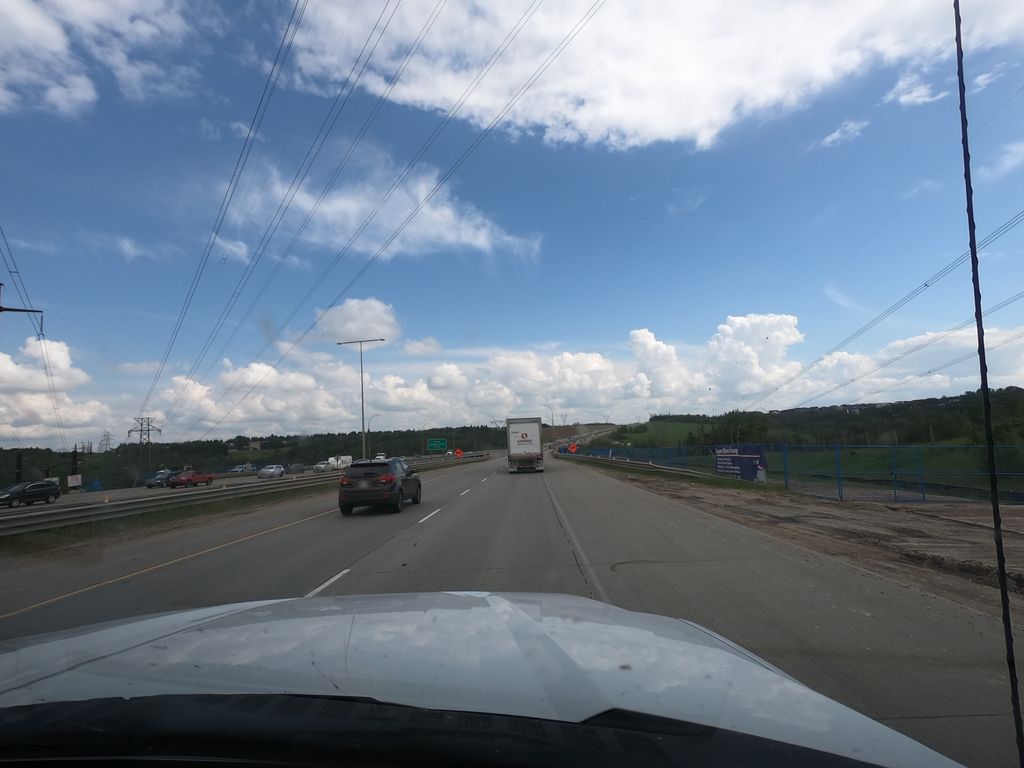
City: edmonton